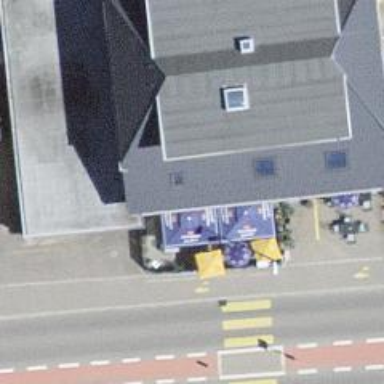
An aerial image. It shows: Pub.